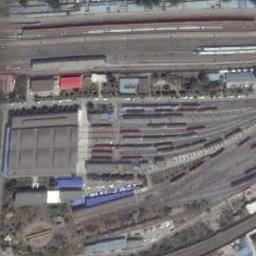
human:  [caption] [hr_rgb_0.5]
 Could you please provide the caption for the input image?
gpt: There are many buildings beside the railway station .

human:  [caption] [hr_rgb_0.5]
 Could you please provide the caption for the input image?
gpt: There is a fully equipped railway station in the city .

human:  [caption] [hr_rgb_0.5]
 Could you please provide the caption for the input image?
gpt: The railway station is next to some buildings .

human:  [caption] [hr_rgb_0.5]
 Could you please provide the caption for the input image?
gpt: The railway station has lots of railways, Some trains and buildings of different sizes .

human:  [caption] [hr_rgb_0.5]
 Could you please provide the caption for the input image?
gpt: There are many carriages and some buildings beside the railway station .